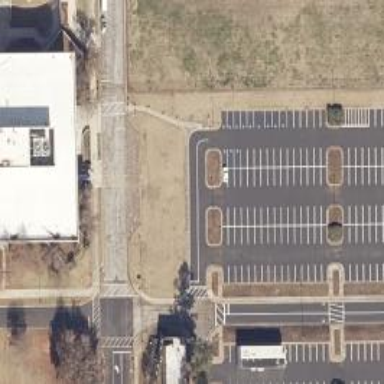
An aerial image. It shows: Parking space.